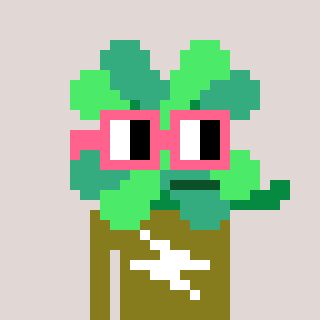
a pixel art character with square pink glasses, a clover-shaped head and a gunk-colored body on a warm background